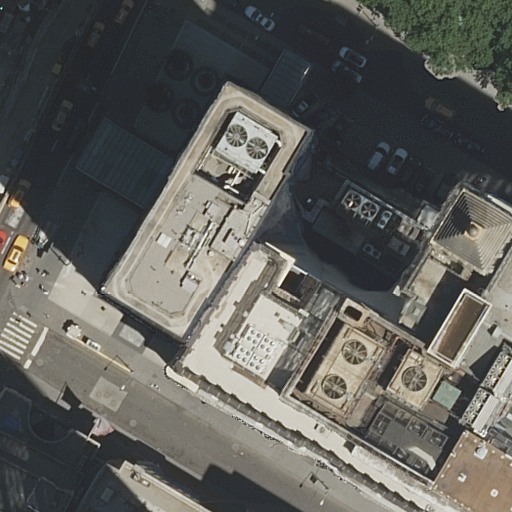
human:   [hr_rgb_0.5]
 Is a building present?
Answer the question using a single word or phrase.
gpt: yes

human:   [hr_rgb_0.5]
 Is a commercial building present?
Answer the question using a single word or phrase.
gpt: no

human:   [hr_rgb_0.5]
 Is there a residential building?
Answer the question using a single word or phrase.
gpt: yes

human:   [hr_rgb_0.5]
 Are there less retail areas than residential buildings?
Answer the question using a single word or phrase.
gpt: yes

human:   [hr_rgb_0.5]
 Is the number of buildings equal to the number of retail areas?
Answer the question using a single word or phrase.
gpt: no

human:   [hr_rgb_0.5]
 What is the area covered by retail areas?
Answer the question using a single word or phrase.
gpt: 0m2

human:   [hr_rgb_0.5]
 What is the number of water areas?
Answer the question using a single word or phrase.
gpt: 0

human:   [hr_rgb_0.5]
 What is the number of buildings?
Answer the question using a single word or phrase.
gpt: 6

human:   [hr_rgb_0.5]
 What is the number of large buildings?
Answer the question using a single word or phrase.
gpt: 3

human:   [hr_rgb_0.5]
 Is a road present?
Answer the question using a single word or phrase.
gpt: yes

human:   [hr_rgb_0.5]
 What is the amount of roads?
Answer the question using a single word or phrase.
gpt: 4

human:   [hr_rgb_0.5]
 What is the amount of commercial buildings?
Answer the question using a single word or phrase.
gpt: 0

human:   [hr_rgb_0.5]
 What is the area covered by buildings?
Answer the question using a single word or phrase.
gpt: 7976m2

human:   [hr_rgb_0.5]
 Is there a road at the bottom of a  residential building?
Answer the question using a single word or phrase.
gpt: yes

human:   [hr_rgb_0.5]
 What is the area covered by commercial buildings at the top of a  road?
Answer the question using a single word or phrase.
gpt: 0m2

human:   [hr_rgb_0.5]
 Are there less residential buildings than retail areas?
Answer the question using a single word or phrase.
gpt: no

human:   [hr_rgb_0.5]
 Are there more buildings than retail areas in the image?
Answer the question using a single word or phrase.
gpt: yes

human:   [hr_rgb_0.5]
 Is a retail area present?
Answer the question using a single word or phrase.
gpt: yes

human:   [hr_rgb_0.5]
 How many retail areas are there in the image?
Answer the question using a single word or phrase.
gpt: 1

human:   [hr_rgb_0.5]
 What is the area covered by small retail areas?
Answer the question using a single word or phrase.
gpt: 0m2

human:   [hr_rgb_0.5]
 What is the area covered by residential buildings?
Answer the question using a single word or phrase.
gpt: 7823m2

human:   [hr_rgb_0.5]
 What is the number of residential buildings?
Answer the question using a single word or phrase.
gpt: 4

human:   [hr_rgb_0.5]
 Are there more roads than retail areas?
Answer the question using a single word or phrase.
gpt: yes

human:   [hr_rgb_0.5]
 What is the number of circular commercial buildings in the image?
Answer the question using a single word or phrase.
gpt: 0

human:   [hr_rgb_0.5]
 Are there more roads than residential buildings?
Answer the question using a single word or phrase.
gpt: no

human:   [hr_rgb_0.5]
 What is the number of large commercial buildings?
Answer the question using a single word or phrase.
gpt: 0

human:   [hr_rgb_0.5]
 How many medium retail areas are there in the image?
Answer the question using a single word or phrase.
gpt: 0

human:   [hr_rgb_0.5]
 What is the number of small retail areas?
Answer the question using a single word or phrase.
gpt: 1

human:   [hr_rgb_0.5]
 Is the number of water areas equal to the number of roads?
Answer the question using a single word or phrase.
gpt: no

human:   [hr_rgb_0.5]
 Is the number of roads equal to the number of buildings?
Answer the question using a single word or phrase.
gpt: no

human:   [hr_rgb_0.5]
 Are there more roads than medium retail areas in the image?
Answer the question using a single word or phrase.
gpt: yes

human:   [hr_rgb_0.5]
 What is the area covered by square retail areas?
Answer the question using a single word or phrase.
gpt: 0m2

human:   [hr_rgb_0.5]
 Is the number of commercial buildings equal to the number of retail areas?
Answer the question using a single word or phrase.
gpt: no

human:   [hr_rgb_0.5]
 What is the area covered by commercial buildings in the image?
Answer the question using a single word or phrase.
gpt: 0m2

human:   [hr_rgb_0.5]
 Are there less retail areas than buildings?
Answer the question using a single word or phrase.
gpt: yes

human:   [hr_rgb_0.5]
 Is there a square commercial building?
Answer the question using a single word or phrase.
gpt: no

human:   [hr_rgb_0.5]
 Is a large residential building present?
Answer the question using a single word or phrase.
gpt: yes

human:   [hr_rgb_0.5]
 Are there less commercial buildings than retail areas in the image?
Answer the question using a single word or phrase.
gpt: yes

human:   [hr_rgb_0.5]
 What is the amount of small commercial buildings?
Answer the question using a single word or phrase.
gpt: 0

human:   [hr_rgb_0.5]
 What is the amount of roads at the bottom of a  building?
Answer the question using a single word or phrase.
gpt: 1

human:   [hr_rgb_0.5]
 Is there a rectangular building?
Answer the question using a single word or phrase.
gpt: yes

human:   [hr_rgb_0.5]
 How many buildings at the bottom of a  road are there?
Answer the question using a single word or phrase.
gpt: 5

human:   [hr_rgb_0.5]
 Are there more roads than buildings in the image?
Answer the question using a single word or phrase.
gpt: no

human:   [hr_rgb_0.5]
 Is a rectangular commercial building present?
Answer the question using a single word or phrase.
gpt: no

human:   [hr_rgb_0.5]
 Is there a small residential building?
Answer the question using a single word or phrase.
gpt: no

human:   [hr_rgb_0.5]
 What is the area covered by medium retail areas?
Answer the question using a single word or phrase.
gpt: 0m2

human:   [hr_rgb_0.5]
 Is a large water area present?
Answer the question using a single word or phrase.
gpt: no

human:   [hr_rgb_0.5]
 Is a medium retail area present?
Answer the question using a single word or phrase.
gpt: no

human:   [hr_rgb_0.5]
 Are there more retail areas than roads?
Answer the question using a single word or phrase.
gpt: no

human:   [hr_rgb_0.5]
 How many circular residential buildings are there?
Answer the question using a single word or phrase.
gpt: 0

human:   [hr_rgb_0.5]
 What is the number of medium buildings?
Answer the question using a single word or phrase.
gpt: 1

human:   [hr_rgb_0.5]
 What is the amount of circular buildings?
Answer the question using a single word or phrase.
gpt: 0

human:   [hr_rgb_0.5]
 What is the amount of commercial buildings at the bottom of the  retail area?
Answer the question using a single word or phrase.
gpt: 0

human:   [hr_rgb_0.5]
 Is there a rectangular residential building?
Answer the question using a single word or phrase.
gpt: yes

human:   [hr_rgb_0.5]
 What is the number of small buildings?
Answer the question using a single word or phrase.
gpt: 2

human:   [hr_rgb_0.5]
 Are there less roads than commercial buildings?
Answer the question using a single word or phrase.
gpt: no

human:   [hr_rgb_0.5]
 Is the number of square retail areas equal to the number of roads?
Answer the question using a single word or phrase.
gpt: no

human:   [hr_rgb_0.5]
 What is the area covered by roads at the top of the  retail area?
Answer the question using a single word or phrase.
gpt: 0m2

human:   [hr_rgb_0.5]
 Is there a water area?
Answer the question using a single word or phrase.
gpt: no

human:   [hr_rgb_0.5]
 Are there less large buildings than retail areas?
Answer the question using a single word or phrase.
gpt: no

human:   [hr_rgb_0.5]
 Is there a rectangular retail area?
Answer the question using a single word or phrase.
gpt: yes

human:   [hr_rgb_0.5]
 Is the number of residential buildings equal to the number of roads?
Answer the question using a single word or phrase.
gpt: yes

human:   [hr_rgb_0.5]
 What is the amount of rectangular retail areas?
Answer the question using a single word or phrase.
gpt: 1

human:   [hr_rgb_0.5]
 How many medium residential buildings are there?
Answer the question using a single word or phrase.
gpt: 1